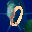
Label: 0